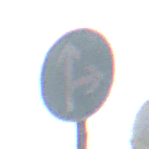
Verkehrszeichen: VorgeschriebeneFahrtrichtungGeradeausOderRechts
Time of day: MorningAfternoon
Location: Outdoor (Urban)
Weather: PartlyCloudy
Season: NotSpecified
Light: Natural